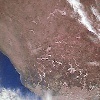
Label: land